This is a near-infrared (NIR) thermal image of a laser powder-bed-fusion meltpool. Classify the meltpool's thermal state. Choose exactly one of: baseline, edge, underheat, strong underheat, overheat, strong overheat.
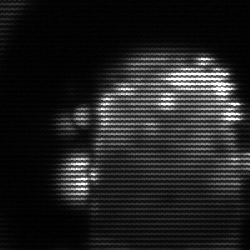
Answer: baseline